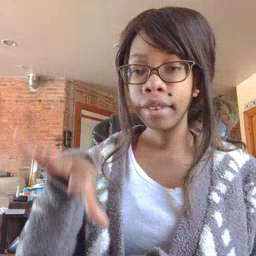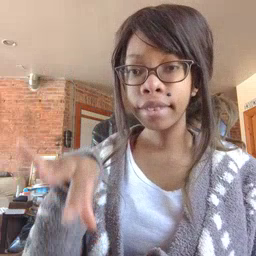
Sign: find